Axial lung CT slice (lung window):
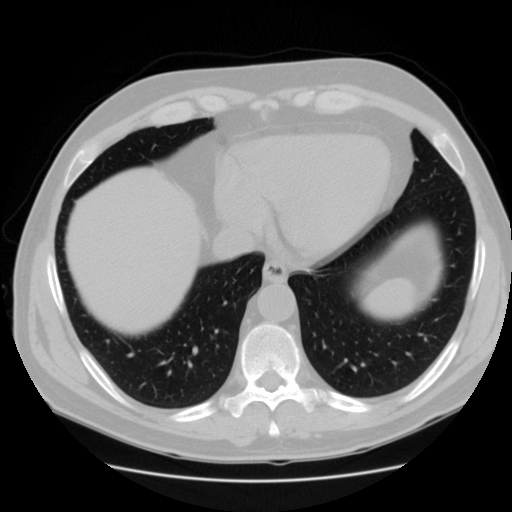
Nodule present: no